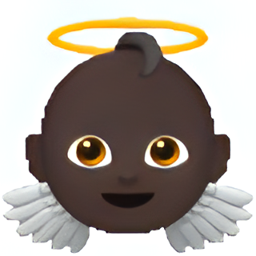
Name: baby angel
Emoji: 👼🏿
Group: People & Body
Sub-group: person-fantasy